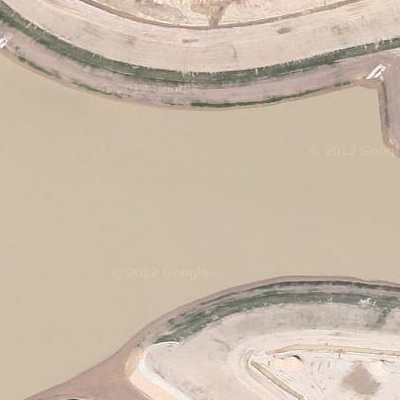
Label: RiverLake